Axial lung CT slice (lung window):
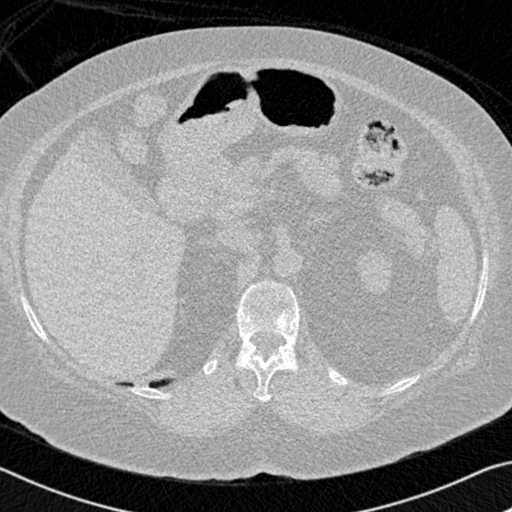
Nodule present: no